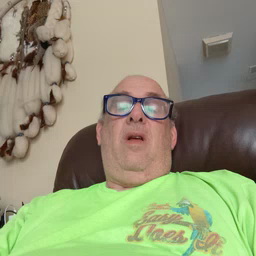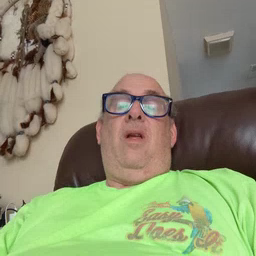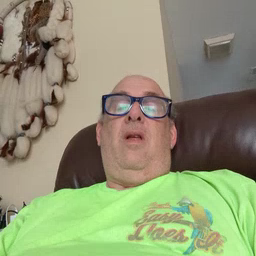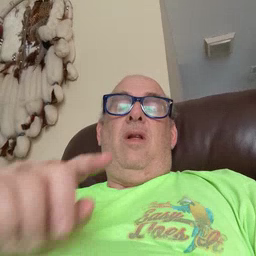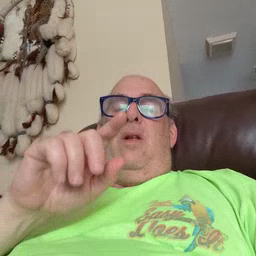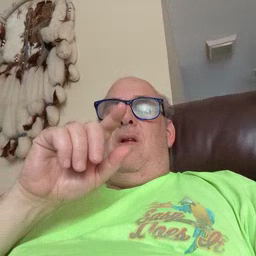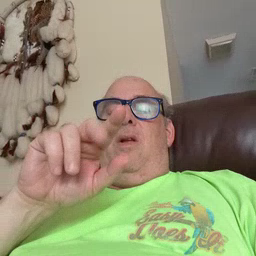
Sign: goose